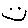
Label: smiley face